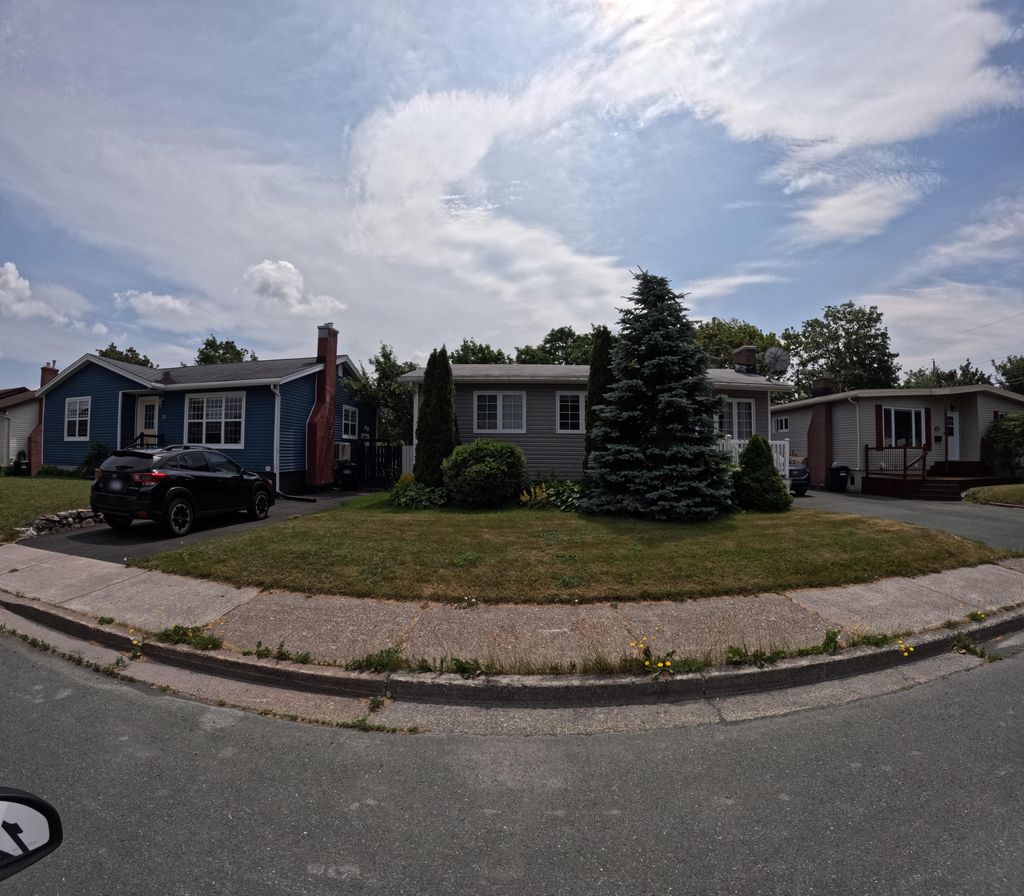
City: st_johns